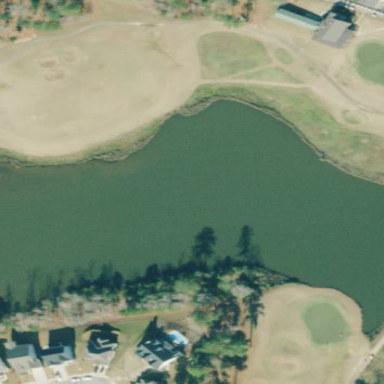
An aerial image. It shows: Water hazard on golf course. The hazard is natural water feature.